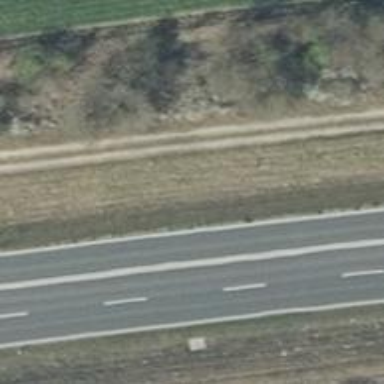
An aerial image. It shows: Sandy track road with grade3 tracktype.